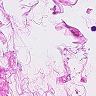
Metastatic tissue present: no